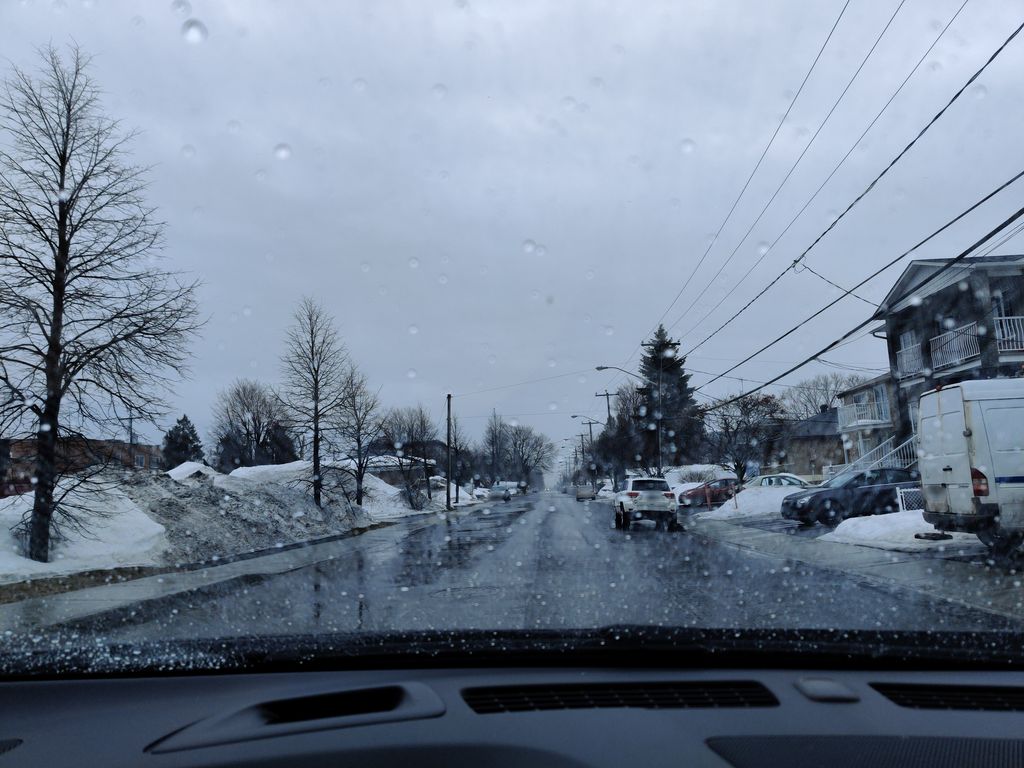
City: montreal